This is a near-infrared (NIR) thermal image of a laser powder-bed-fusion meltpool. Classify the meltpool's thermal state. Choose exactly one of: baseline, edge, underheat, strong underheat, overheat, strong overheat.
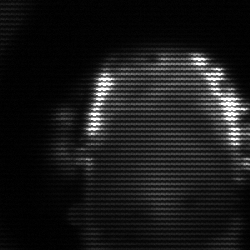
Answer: baseline